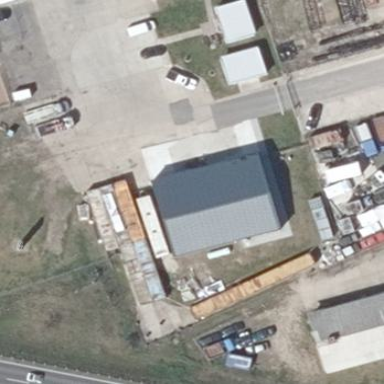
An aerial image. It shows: Garage building.